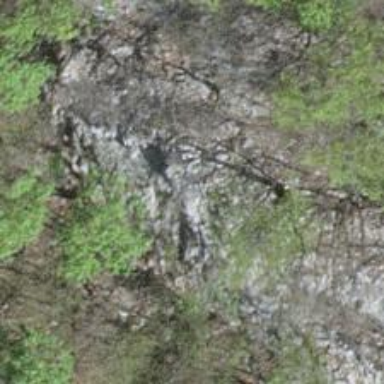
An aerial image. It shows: Natural cliff.